Question: We have an App Engine app that handles an average .5 requests per second, and seemingly all those requests can be handled by the same instance running a Go app as the main version.
However, sometimes App Engine kicks off a second instance (and sometimes even a third one), that doesn't seem to do anything past handling one or two requests. Here's an example.

Shutting down that instance manually doesn't seem to cause any harm, so my question is, after it did not get any requests for a while? (The above example had four requests in the past hour, often the requests/age ratio gets even lower).
### Update:
A similar situation is when an instance is started on a different version. App Engine only seems to kill the instance after of not getting any requests.
### Under Application Settings - Performance,
- -
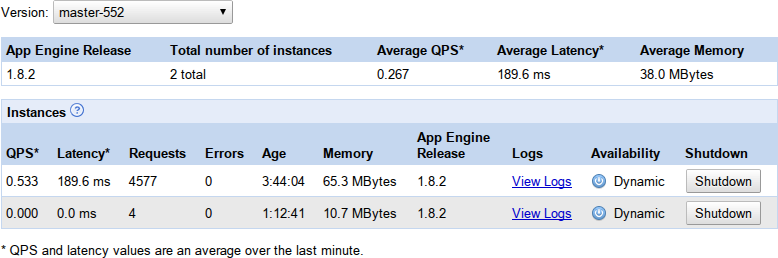
Answer: I wish I knew what controls if/when it kills idle instances, but I can't see any documentation of it.
To avoid excess instances starting, I think the main thing you can do here is increase the :
> The Pending Latency slider controls how long requests spend in the pending queue before being served by an Instance of the default version of your application. If the minimum pending latency is high App Engine will allow requests to wait rather than start new Instances to process them. This can reduce the number of instance hours your application uses, but can result in more user-visible latency.
Even if you only average 4 requests/hour, if you happen to get two closely spaced I suppose it's possible it would start a new instance.
You can also see some small amount of information in the logs about why it started a new instance.